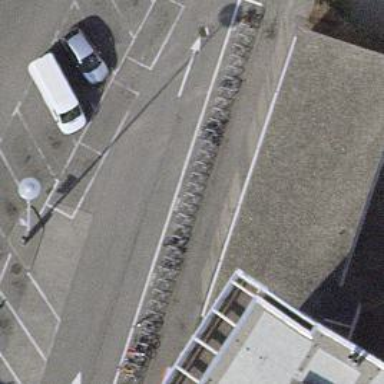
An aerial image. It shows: Bicycle parking area with stands.